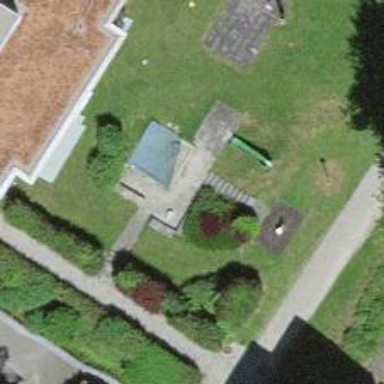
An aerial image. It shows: Playground area for leisure activities on the land.